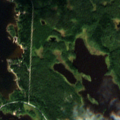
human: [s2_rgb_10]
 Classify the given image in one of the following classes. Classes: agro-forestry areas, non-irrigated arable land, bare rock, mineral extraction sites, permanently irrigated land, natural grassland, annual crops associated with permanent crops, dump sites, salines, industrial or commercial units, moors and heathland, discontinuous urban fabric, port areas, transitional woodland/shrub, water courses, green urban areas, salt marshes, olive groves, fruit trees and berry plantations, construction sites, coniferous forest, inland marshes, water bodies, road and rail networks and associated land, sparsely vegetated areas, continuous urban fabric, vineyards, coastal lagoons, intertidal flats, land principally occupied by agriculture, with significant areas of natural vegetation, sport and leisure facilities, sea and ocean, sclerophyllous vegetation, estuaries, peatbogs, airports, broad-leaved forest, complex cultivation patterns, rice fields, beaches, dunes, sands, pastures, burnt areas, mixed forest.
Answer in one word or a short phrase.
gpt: coniferous forest, water bodies, sea and ocean